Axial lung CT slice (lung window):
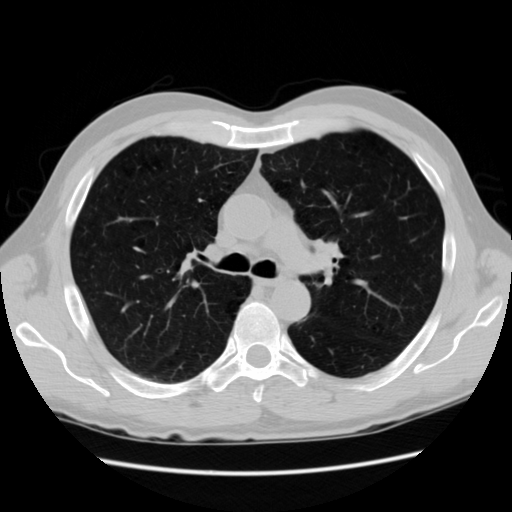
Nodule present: no